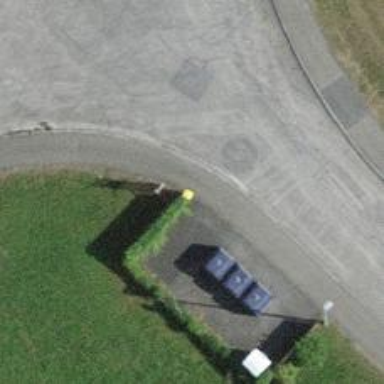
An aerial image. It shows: Post box is visible.